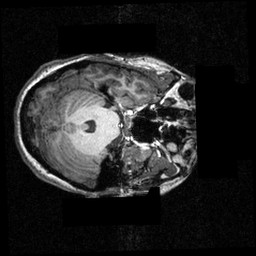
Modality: T1w
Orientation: axial
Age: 22
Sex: female
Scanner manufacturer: siemens
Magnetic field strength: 3.951 T
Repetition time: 1.5 s
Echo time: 0.00335 s